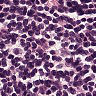
Metastatic tissue present: no